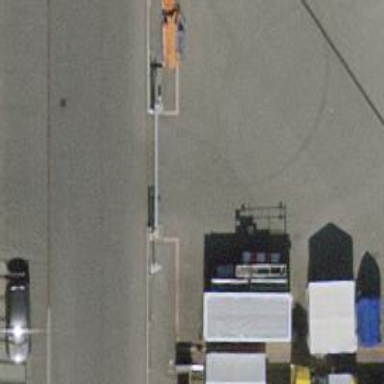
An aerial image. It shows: Lift gate barrier.